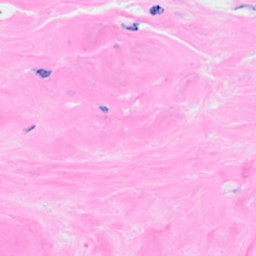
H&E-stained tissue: Breast